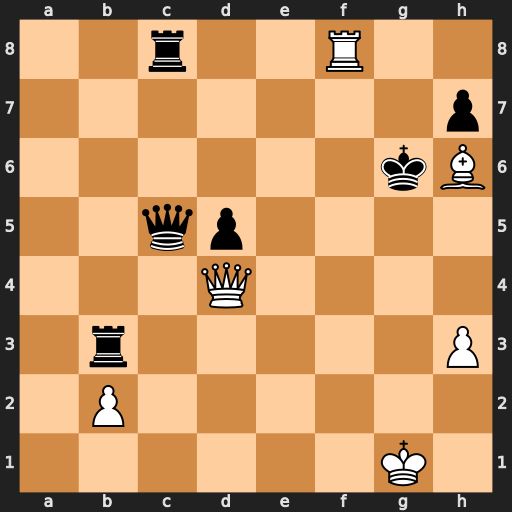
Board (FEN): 2r2R2/7p/6kB/2qp4/3Q4/1r5P/1P6/6K1
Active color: w
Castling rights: -
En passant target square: -
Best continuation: Rf6+ Kh5 Be3 Rg8+ Kf2 Qc2+ Bd2